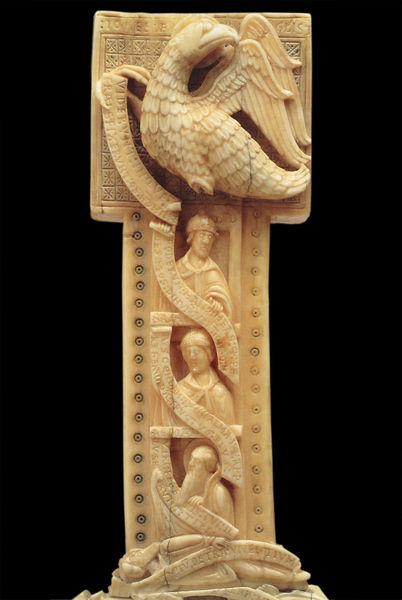
Titel: The Cloisters Cross (Klosterkreuz) , Kreuz aus Bury St. Edmunds
Institution: New York, The Metropolitan Museum of  Art
Schlagwörter: adler, flügel, fuß, gott, kopf, mann, vogel, weiß, menschen, blumen, köpfe, männer, muster, alt, bart, mütze, federn, halten, johannes, sockel, stehen, stein, horn, kirche, drei, personen, skulptur, relief, bein, schrift, liegen, schnabel, schriftzug, rand, banner, könig, detail, inschrift, ornamente, liegend, foto, punkte, knochen, kreuz, buchstaben, kreise, schlange, helm, schnitzerei, schein, heiligenschein, christlich, mittelalter, schriftrolle, männder, heilige, büsten, bänder, objekt, geschnitzt, elfenbein, banderole, latein, schriftrollen, spruchband, schriftband, apostel, jesse, spruchbänder, schriftbänder, hielige, stehle, banderolen, vogelflügel, haup, alabeaster